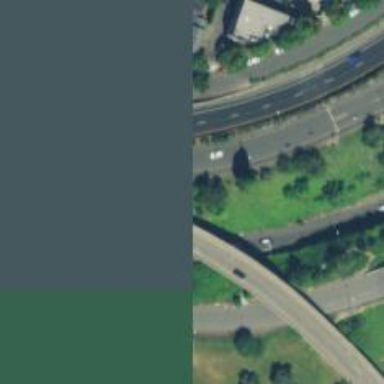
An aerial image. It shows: Connector bridge over motorway link.